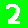
Digit: 2